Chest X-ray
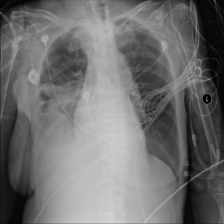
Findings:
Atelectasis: negative
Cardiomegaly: negative
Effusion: positive
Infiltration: positive
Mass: negative
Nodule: negative
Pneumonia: negative
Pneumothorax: negative
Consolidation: negative
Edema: negative
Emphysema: negative
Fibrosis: negative
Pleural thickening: positive
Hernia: negative